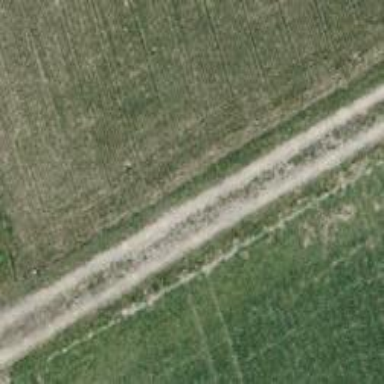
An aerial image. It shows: Track with grade 3 pebblestone surface.